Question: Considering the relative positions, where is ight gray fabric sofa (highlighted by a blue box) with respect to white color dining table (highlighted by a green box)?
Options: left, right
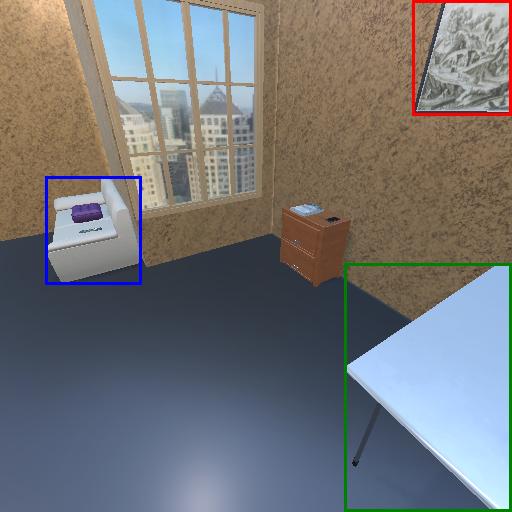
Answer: left